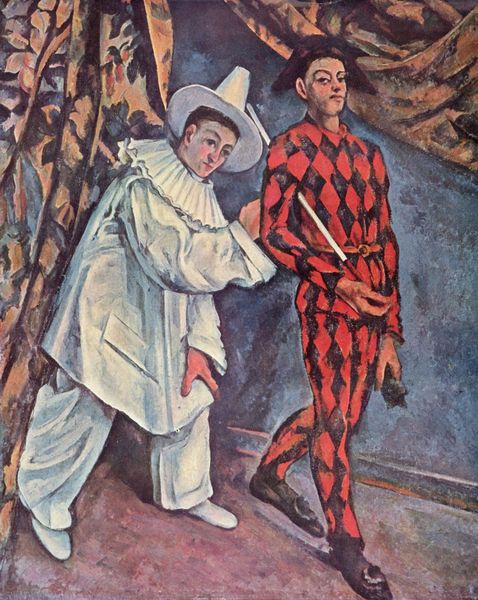
Titel: Fastnacht
Künstler: Paul Cézanne
Standort: Moskva
Institution: The Pushkin State Museum of Fine Arts
Schlagwörter: blau, gemälde, mann, schatten, weiß, cezanne, menschen, ocker, blumen, braun, bunt, hintergrund, hut, hüte, kariert, licht, mund, männer, nase, orange, schwarz, stirn, zimmer, blick, gürtel, rot, weg, expressionismus, karo, malerei, muster, teppich, anzug, hose, kappe, wand, augen, falten, gesicht, halten, kleidung, kragen, innenraum, vorhang, öl, gehen, boden, kostüm, bühne, theater, ohren, stock, füße, leiste, zwei, fußboden, schuhe, stab, laufen, violett, vorführung, vorstellung, figuren, französisch, ölgemälde, gardine, maskerade, verkleidung, vorhänge, gerade, knie, gemustert, gang, narr, gestützt, clown, zirkus, degen, dreispitz, tasche, gestalten, manege, raute, rauten, picasso, abstützen, segen, schreiten, gebückt, kostüme, kulisse, gaukler, komisch, harlekin, hofnarr, zweispitz, artisten, pierrot, akrobat, blaue periode, cirkus, clowns, rautenmuster, pablo, periode, perosnen, pablo picasso, halekin, harlekins, harlekine, klaun, rhomben, stolzieren, jack, schwarz rot, spassmacher, breun, geschubst, leiset, weißclown, #schuhe, skfehkds, jonas burgert, rsuten, zirkusartist